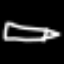
Label: pencil